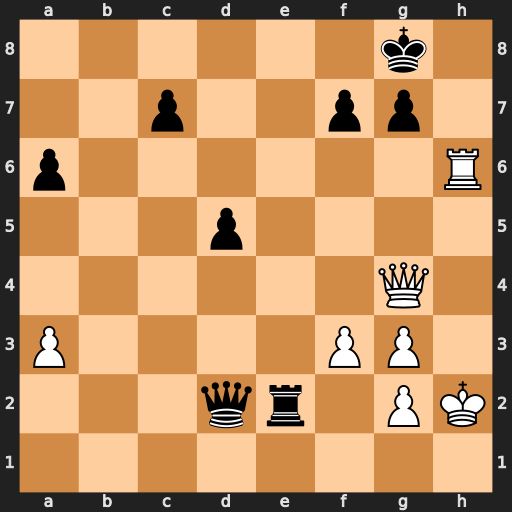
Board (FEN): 6k1/2p2pp1/p6R/3p4/6Q1/P4PP1/3qr1PK/8
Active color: w
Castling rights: -
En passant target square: -
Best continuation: Qc8+ Re8 Qxe8#